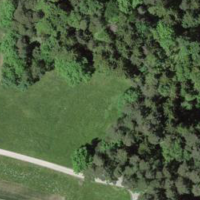
EUNIS habitat code: 44
Species observed at this site:
Plantago media
Ilex aquifolium